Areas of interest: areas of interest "Hu Xueyan's Former Residence"
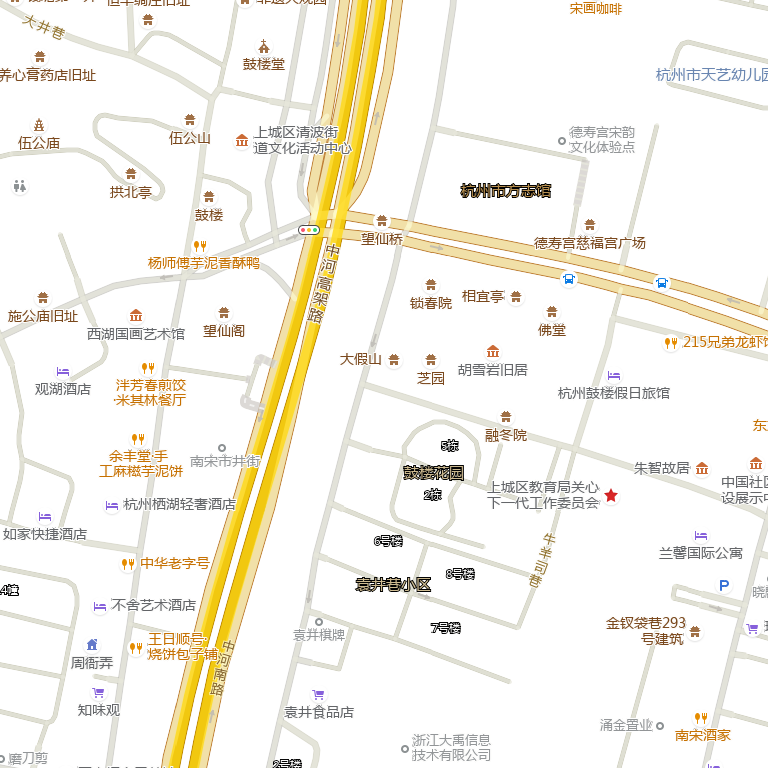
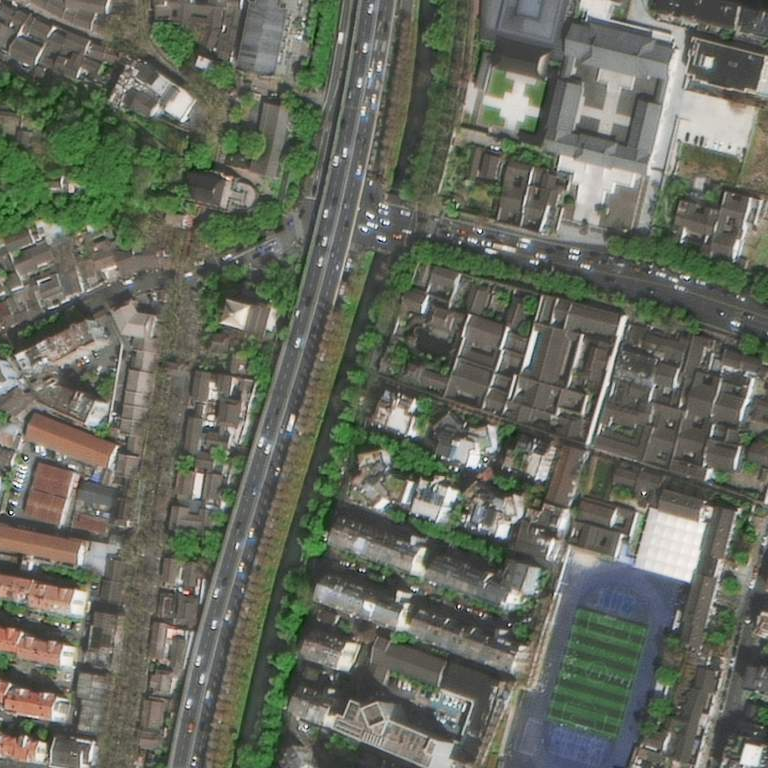